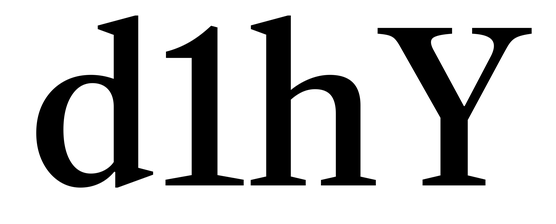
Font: LibreCaslonText_Medium